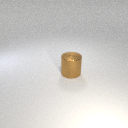
large brown metal cylinder